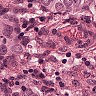
Metastatic tissue present: yes